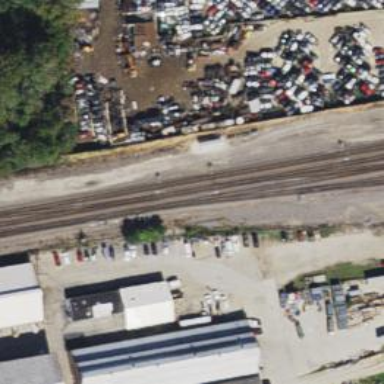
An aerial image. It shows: Abandoned railway yard is depicted.